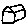
Label: house